Field crop: maize
Growth stage: 2
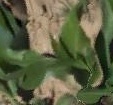
Species: maize